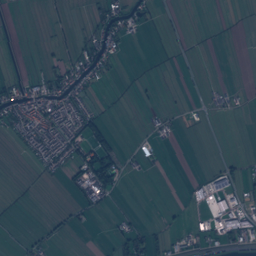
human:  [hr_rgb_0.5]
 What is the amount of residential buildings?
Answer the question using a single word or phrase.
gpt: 2033

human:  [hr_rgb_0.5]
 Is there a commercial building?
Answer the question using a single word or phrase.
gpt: yes

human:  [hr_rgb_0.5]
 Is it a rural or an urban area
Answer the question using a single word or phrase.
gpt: urban

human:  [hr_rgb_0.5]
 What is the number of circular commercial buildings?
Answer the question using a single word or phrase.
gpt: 0

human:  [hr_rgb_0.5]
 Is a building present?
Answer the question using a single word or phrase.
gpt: yes

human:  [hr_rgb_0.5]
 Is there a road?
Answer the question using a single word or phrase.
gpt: yes

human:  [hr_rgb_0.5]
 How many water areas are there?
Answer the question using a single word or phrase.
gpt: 567

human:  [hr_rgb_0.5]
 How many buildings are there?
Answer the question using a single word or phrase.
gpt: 2099

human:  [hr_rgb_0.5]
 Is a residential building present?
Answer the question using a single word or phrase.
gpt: yes

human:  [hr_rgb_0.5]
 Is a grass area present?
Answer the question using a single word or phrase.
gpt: yes

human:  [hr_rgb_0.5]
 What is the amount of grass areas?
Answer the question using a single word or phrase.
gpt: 391

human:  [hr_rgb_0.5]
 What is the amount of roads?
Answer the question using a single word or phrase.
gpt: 250

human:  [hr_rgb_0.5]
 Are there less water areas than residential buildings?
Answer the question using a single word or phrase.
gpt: yes

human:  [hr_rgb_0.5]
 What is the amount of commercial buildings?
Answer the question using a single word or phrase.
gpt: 43

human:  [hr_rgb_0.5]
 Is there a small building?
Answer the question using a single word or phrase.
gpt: yes

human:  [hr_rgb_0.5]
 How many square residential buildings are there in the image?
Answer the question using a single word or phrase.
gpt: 0

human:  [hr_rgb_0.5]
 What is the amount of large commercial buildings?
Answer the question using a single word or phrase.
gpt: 4

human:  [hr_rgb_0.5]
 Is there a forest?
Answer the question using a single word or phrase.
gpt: yes

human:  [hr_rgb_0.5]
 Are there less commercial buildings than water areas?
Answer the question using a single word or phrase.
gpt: yes

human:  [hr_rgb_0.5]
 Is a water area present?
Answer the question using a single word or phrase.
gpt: yes

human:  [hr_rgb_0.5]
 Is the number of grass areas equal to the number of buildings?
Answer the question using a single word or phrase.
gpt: no

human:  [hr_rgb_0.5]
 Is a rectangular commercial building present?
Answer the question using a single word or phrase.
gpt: yes

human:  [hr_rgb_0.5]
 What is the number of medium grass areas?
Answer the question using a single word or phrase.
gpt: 72

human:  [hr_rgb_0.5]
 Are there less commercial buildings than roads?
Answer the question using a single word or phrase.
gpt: yes

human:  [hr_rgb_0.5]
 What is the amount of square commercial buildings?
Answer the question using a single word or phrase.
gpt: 0

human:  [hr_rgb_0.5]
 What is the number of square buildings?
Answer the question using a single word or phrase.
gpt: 0

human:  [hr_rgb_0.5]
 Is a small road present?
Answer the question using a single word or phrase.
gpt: yes

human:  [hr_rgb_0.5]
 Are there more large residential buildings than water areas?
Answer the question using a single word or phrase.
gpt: no

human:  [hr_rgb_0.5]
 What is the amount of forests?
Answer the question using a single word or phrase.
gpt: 48

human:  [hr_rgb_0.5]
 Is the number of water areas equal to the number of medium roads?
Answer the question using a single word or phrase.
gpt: no

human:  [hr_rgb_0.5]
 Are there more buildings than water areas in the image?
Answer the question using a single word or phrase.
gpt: yes

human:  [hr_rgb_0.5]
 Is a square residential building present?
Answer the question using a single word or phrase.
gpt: no

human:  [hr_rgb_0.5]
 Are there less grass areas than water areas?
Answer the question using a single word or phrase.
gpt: no

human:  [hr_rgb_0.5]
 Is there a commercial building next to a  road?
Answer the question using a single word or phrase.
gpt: yes

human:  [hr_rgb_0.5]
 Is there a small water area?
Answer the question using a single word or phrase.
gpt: yes

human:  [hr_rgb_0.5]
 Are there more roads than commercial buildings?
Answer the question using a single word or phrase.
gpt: yes

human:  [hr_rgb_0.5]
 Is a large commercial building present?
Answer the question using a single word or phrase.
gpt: yes

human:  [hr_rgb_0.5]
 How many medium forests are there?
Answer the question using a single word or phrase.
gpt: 14

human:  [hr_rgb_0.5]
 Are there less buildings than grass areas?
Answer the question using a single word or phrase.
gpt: no

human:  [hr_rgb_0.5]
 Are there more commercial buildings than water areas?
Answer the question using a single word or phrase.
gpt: no

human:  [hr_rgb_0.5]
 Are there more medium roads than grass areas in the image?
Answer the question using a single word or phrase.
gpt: no

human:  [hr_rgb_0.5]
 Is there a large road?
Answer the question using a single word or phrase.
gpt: no

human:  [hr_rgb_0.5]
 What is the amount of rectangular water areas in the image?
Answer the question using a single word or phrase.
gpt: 31

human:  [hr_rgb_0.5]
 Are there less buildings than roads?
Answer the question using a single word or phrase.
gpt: no

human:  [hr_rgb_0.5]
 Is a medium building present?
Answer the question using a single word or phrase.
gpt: yes

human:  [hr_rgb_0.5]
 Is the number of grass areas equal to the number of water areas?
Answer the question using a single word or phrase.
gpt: no

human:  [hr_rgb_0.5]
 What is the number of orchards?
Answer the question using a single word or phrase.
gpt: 7

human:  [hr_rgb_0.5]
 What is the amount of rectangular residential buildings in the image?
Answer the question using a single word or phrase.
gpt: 1324

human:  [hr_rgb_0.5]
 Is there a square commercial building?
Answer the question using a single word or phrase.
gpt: no

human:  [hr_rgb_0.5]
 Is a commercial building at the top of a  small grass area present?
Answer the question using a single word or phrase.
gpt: yes

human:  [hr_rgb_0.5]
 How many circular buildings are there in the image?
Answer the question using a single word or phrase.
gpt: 0

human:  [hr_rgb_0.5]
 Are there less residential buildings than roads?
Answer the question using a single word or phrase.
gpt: no

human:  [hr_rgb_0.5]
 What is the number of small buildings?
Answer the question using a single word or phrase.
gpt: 2076

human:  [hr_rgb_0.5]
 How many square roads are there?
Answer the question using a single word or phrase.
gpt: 0

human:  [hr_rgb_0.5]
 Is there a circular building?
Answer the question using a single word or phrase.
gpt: no

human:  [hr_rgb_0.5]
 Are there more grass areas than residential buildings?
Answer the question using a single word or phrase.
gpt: no

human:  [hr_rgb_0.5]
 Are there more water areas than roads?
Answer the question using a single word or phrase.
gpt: no

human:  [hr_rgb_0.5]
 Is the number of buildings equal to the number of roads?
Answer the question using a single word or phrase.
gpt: no

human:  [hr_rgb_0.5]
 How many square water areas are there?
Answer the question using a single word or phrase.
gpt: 0

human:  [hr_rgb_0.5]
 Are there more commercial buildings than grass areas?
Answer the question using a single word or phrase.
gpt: no

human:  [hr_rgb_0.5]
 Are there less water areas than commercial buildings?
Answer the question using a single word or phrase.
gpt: no

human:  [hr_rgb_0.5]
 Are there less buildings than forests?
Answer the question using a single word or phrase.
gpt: no

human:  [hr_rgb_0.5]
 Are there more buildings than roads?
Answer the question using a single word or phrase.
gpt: yes

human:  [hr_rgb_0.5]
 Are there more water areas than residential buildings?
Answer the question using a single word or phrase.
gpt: no